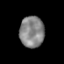
Tissue: prostate
Cell type: Epithelial cells
Senescence score: 0.3572
Nuclear area (px): 745
Mean DAPI intensity: 133.899